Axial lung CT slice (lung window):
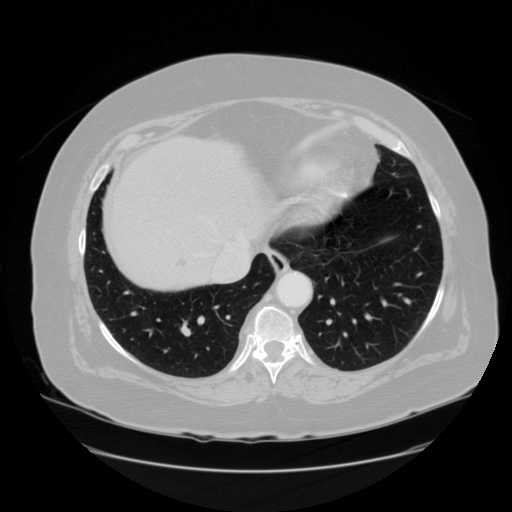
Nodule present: no